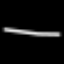
Label: line